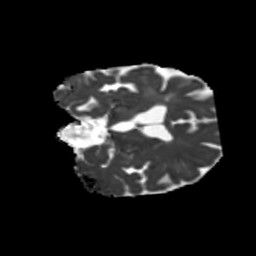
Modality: MD
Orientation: coronal
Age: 64
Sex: male
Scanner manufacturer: siemens
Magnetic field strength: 3 T
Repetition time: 5.25 s
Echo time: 0.08 s